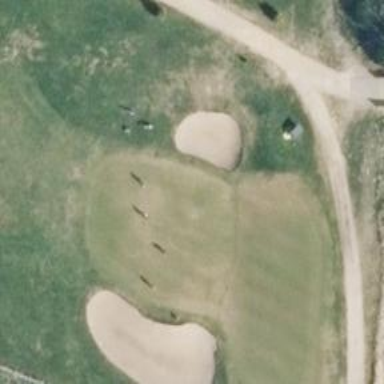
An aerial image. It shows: Golf green.